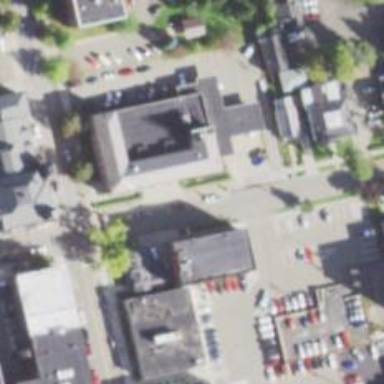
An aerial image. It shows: Post office.